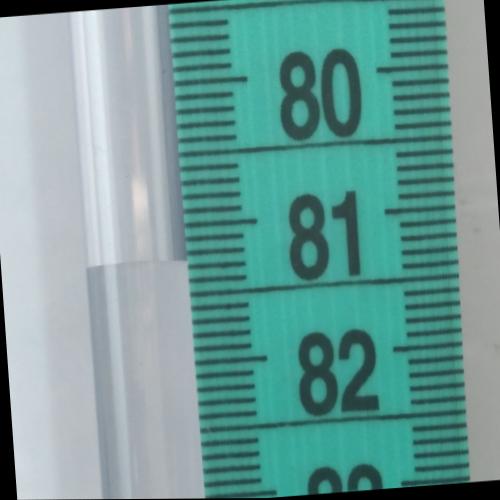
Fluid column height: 81.3 cm